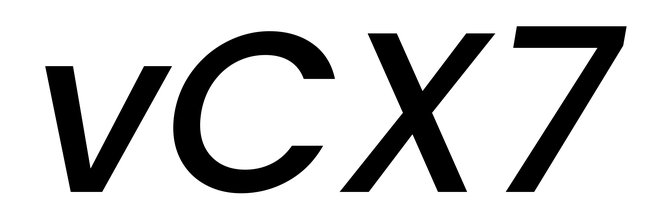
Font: Poppins-MediumItalic